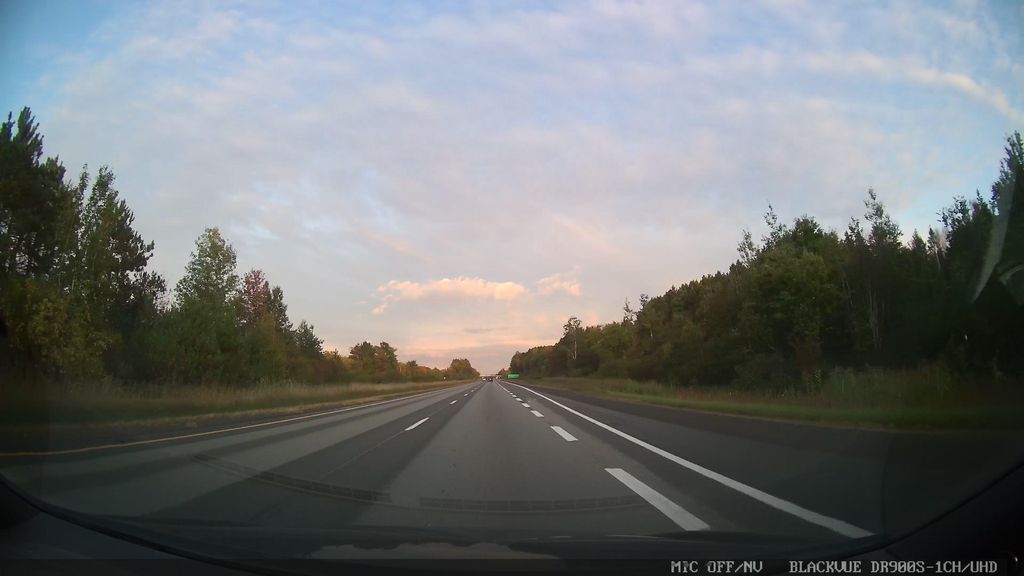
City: ottawa-gatineau